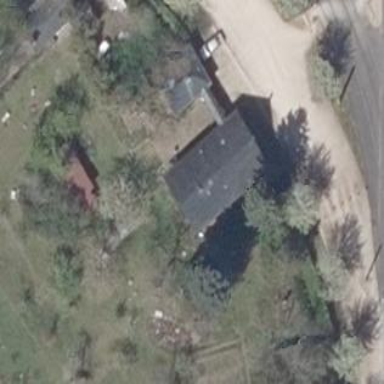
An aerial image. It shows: Detached historic building with gabled roof.